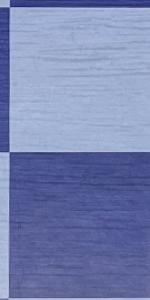
Label: Empty